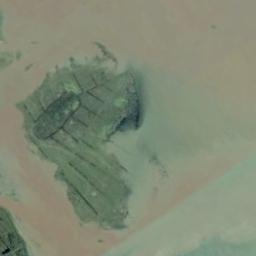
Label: island